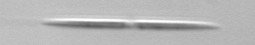
Label: pennate_Pseudo-nitzschia